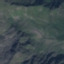
Land use / land cover: HerbaceousVegetation